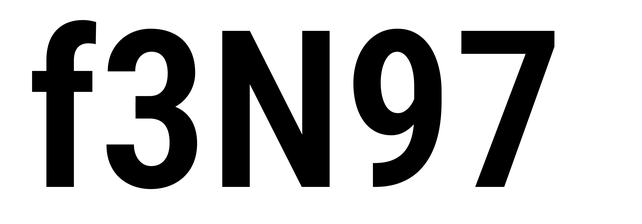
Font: Roboto_Condensed_SemiBold